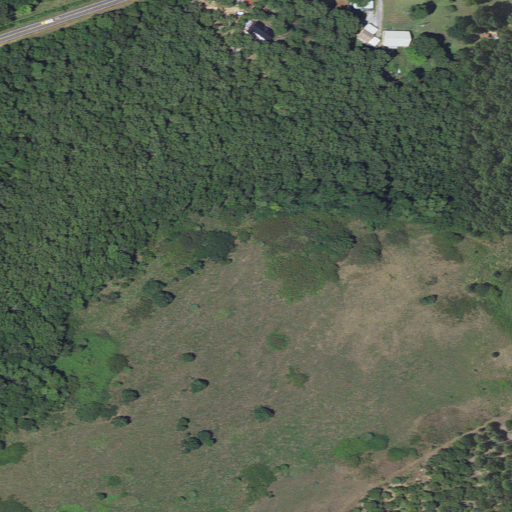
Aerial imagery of mountain in Arkansas named Number 5 Hill containing deciduous forest, grassland, pasture, mixed forest, shrub, open development, low intensity development, and evergreen forest